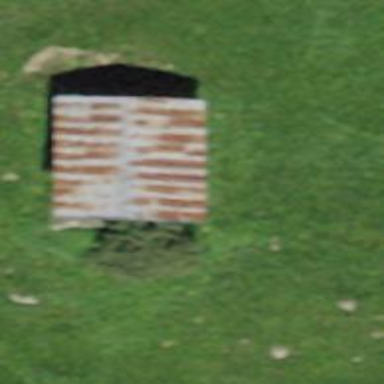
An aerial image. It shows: Shed building.